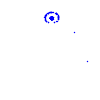
Particle: pion